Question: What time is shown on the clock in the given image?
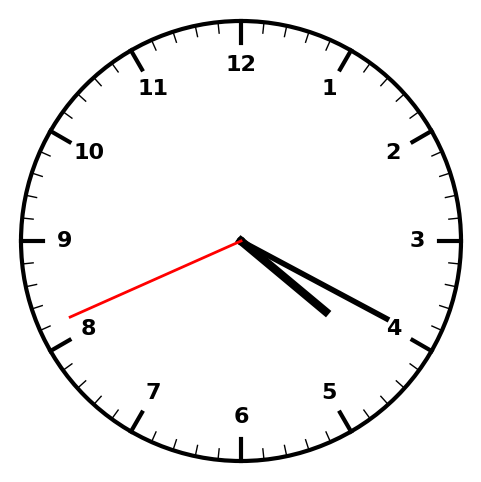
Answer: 04:19:41